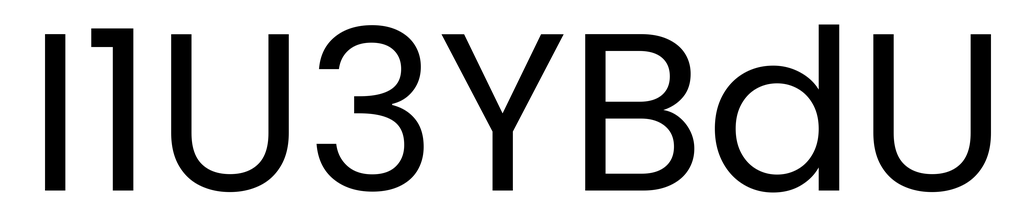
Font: Poppins-Regular